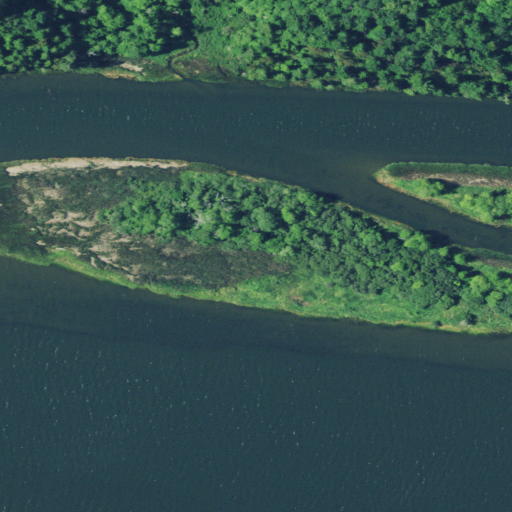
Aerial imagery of island in Oregon named Haiden island containing open water, herbaceous wetlands, mixed forest, woody wetlands, evergreen forest, shrub, and barren land